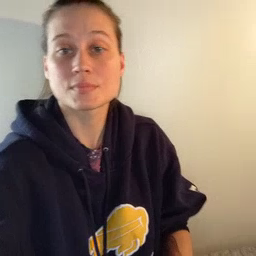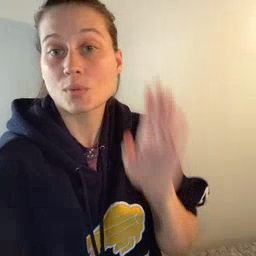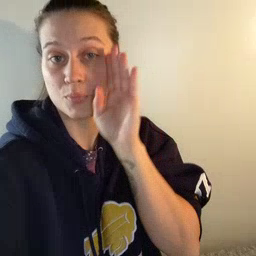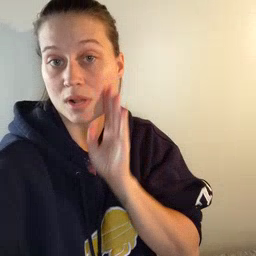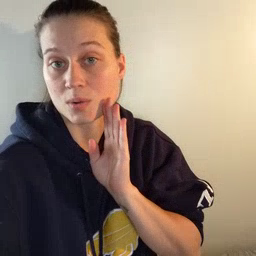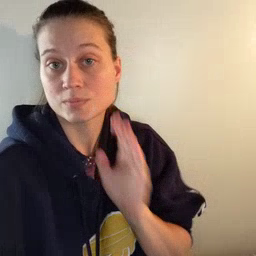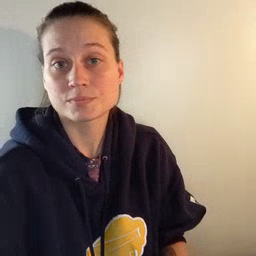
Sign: brown